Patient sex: M
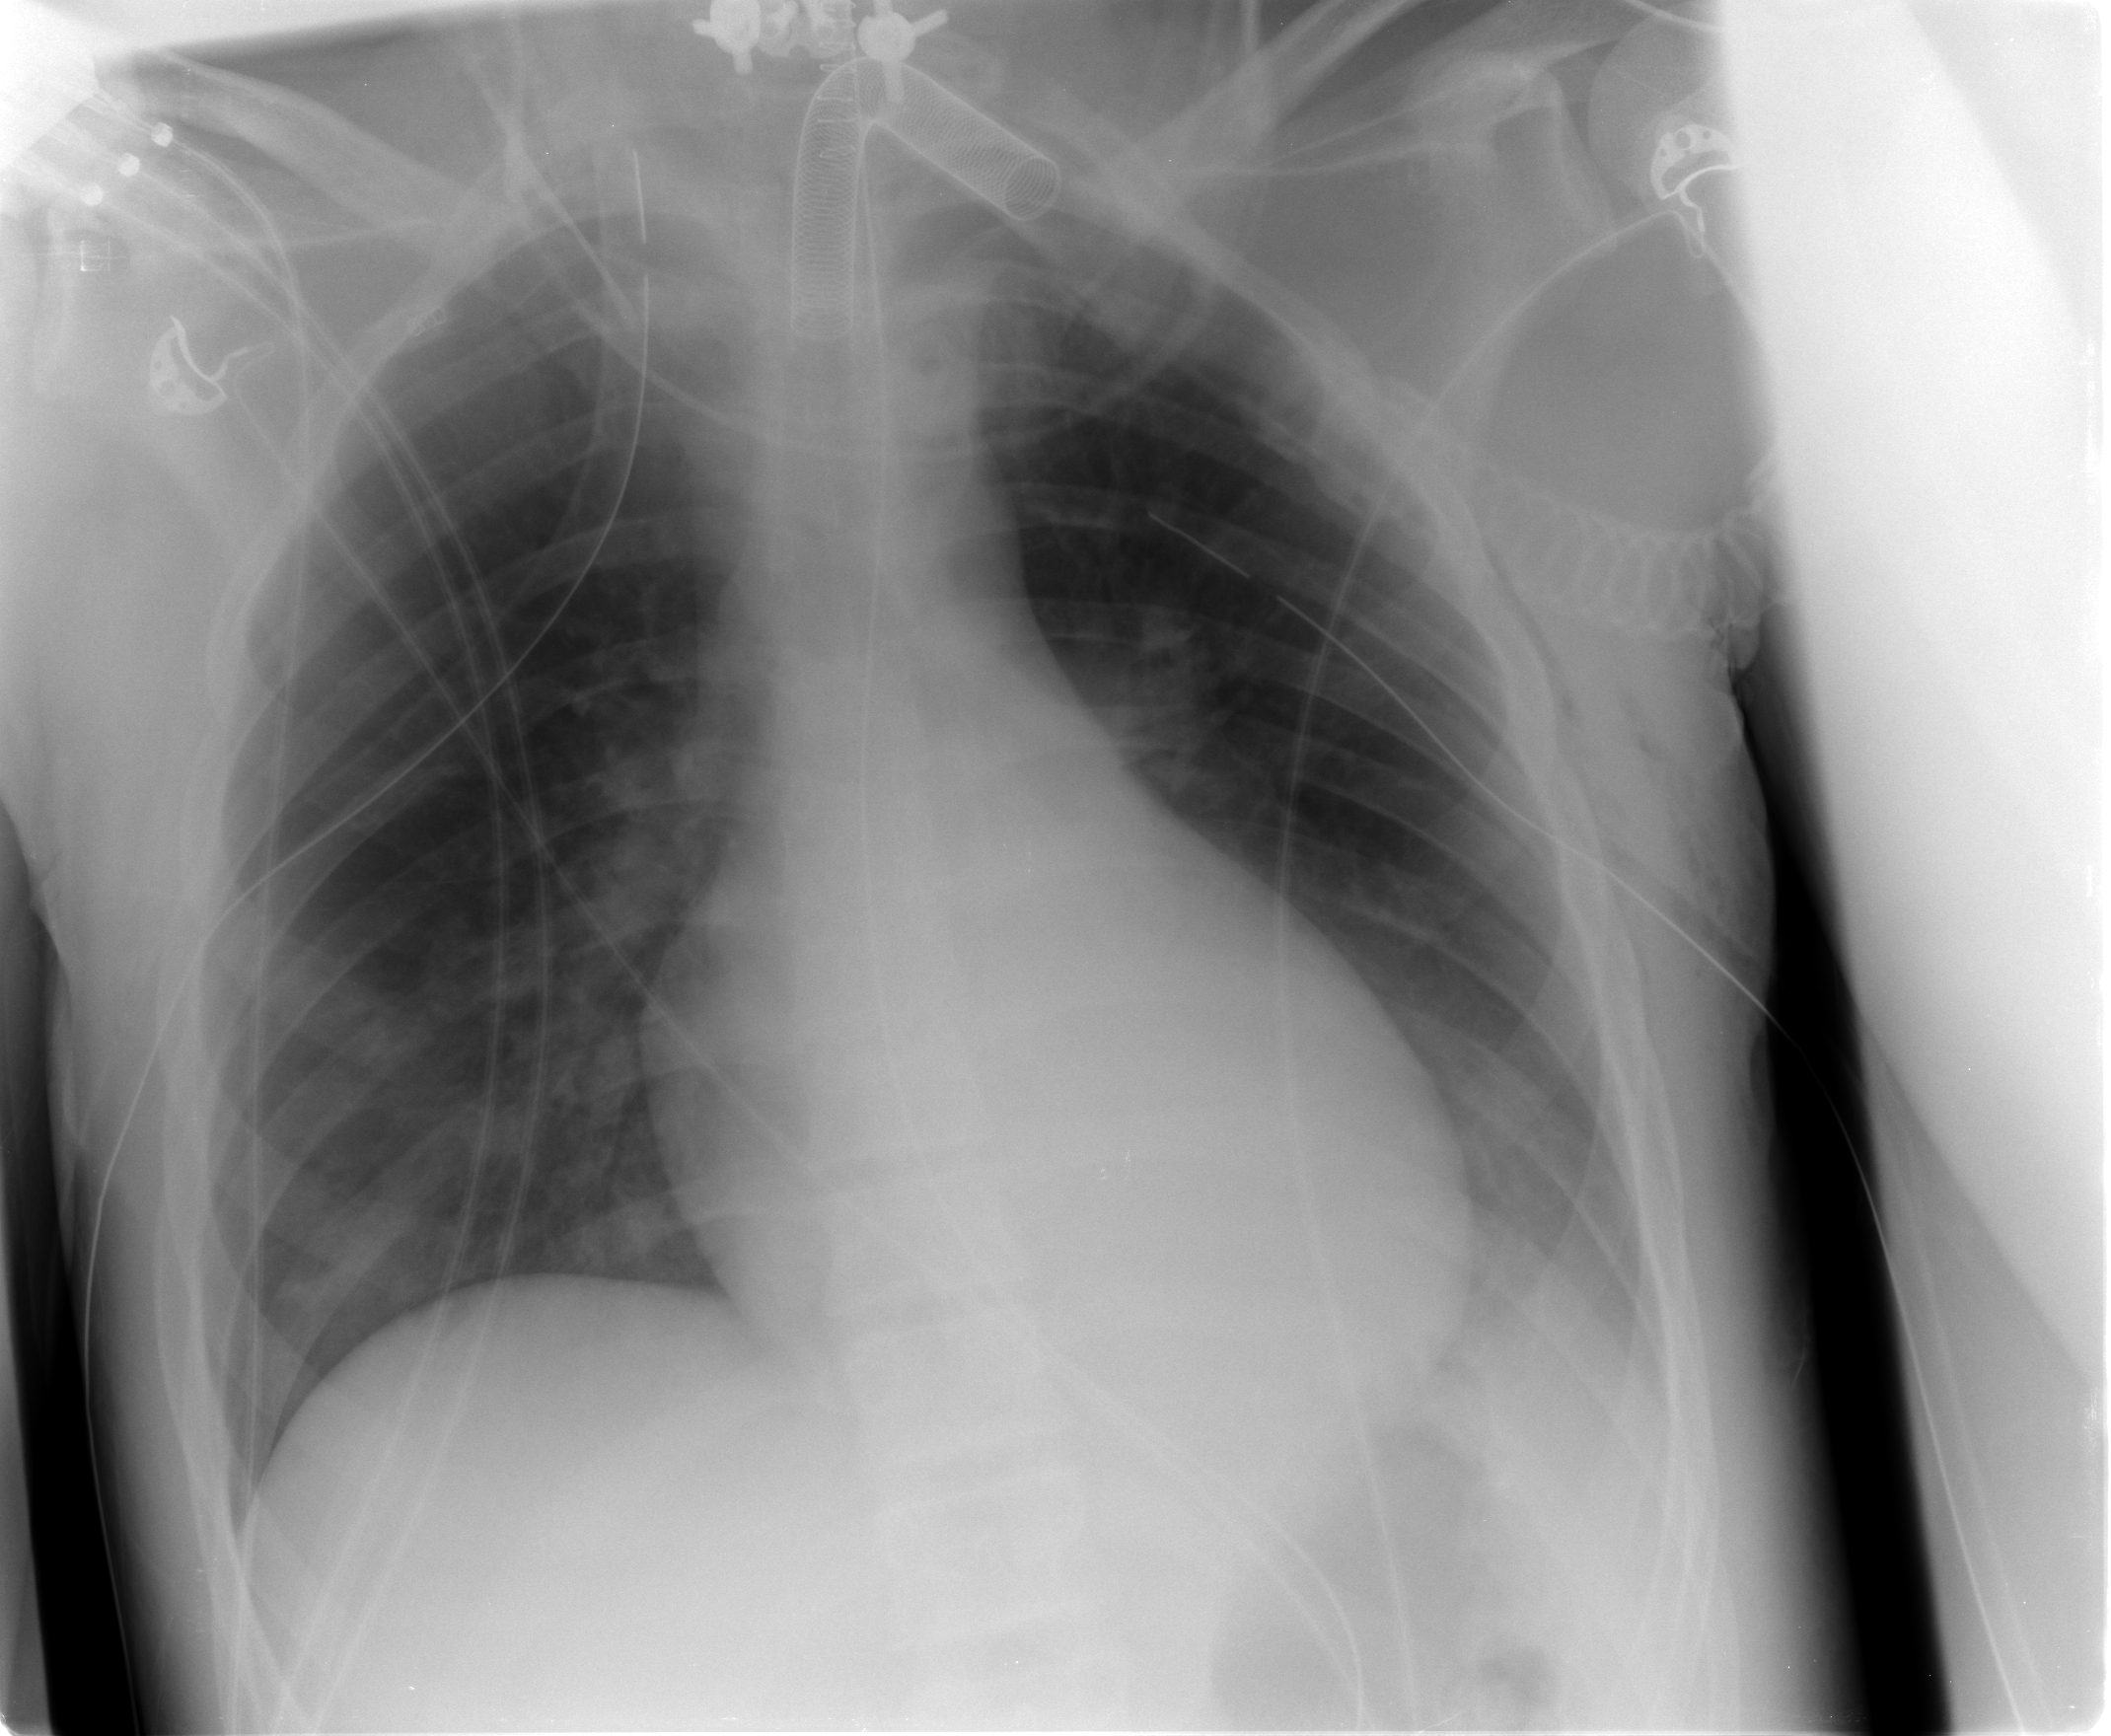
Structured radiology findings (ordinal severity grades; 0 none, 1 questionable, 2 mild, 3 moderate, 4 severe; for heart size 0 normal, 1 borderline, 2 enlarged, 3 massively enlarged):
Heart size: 1
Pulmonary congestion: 0
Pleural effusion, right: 0
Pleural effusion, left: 2
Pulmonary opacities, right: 3
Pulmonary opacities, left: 2
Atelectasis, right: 2
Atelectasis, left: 3